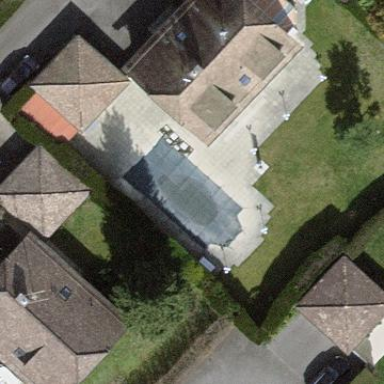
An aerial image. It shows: Outdoor swimming pool in leisure land.